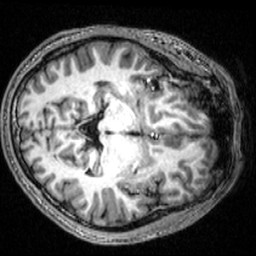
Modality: T1w
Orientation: axial
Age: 20
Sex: male
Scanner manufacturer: siemens
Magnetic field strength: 3 T
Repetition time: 2.53 s
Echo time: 0.00339 s